Interaction volume radius: 5 \u00c5
Interaction volume height: 25 \u00c5
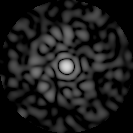
Disorder parameter: 0.8342